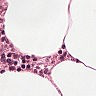
Metastatic tissue present: no